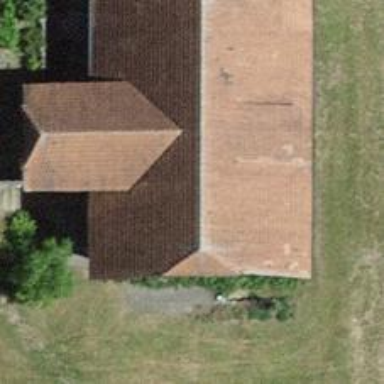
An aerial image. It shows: Rural barn.